Question: Currently I'm writting VB functions and save them as an Excel addin .xlam file.
I want to have a .bat script so as to quickly deploy those addins.
Currently, to activate my .xlam addins, I have to 'Open Excel - File - Option - Addins - Browse to addin files...' as below screenshot. This is absolutely manual, repeated & tiring thing to do.
So my need is to automate the activation process.

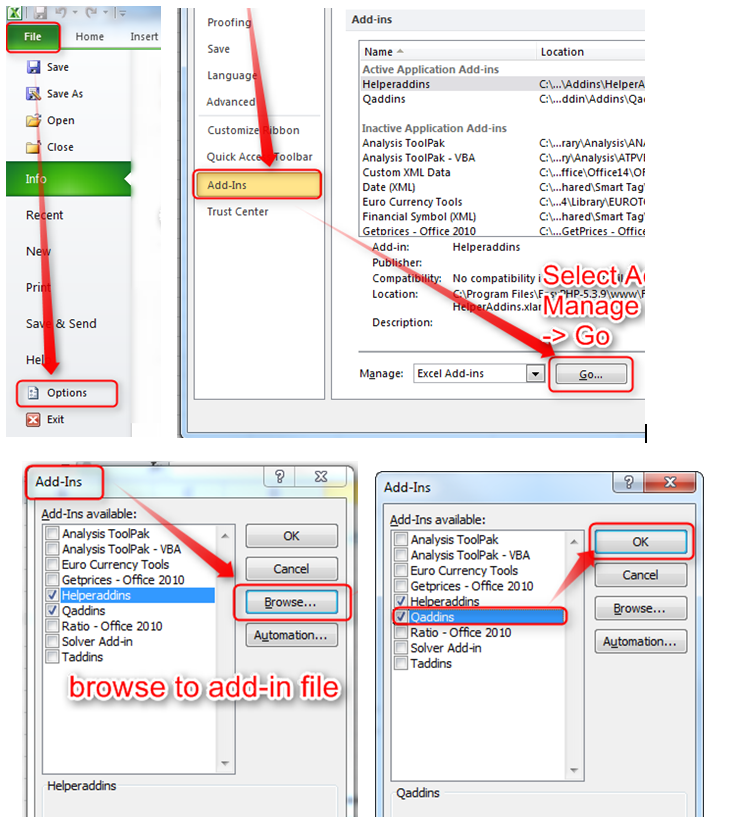
Answer: After one manually added time, we can update the addin by copy the addin file to Excel 'addin lair'. Here is the .bat script to do it.
'''
set fipAddin=".\FIPphase2.xlam"
set excelAddinLair="%APPDATA%\Microsoft\AddIns"
copy %fipAddin% %excelAddinLair%
'''
Hope it helps!